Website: apple
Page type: address-validator
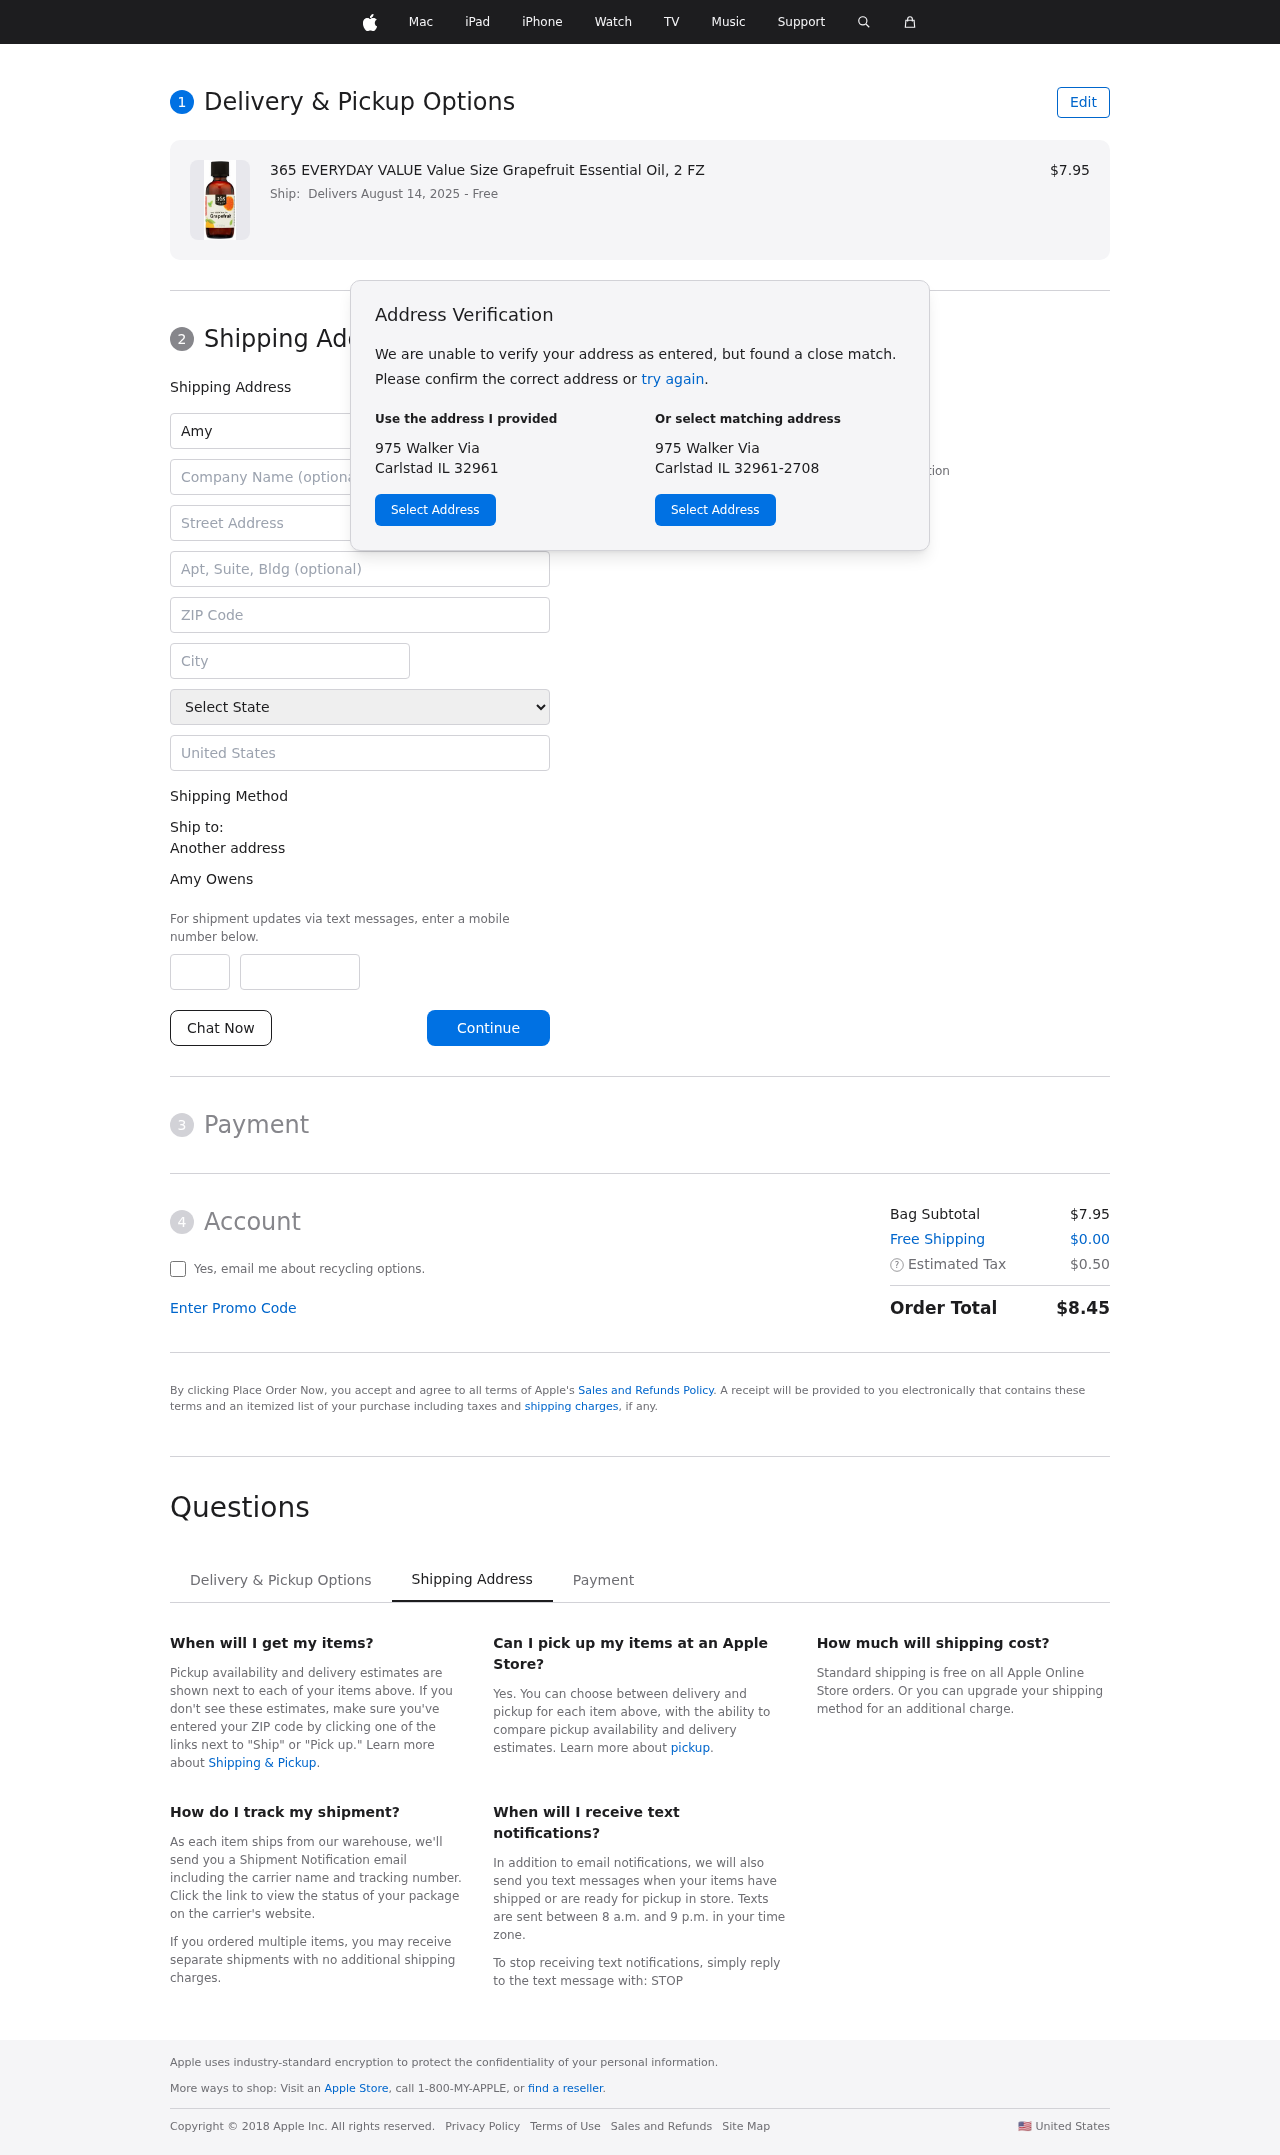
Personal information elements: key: PII_CITY
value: Carlstad
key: PII_COMPANY
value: Sanchez, Rivera and Tran
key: PII_COUNTRY
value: United States
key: PII_FIRSTNAME
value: Amy
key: PII_FULLNAME
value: Amy Owens
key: PII_LASTNAME
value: Owens
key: PII_PHONE_AREA
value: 554
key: PII_PHONE_SUFFIX
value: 4089
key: PII_POSTCODE
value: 32961
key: PII_STATE
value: Illinois
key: PII_STREET
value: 975 Walker Via
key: PII_CITY_STATE_ZIP
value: Carlstad IL 32961
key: PII_STATE_ABBR
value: IL
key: PII_POSTCODE_FULL
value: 32961
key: PII_POSTCODE_NUMERIC
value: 32961
Product elements: key: PRODUCT1_NAME
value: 365 EVERYDAY VALUE Value Size Grapefruit Essential Oil, 2 FZ
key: PRODUCT1_PRICE
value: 7.95
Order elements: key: ORDER_DELIVERY_DATE
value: Delivers August 14, 2025
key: ORDER_SUBTOTAL
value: $7.95
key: ORDER_SHIPPING_COST
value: $0.00
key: ORDER_TAX
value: $0.50
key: ORDER_TOTAL
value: $8.45